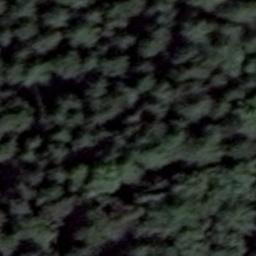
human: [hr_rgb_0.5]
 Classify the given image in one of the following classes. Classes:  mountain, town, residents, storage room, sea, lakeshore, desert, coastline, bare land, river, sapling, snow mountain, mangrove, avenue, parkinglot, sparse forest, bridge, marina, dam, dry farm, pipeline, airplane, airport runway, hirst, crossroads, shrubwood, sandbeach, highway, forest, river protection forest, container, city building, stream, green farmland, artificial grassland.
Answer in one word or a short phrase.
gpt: forest